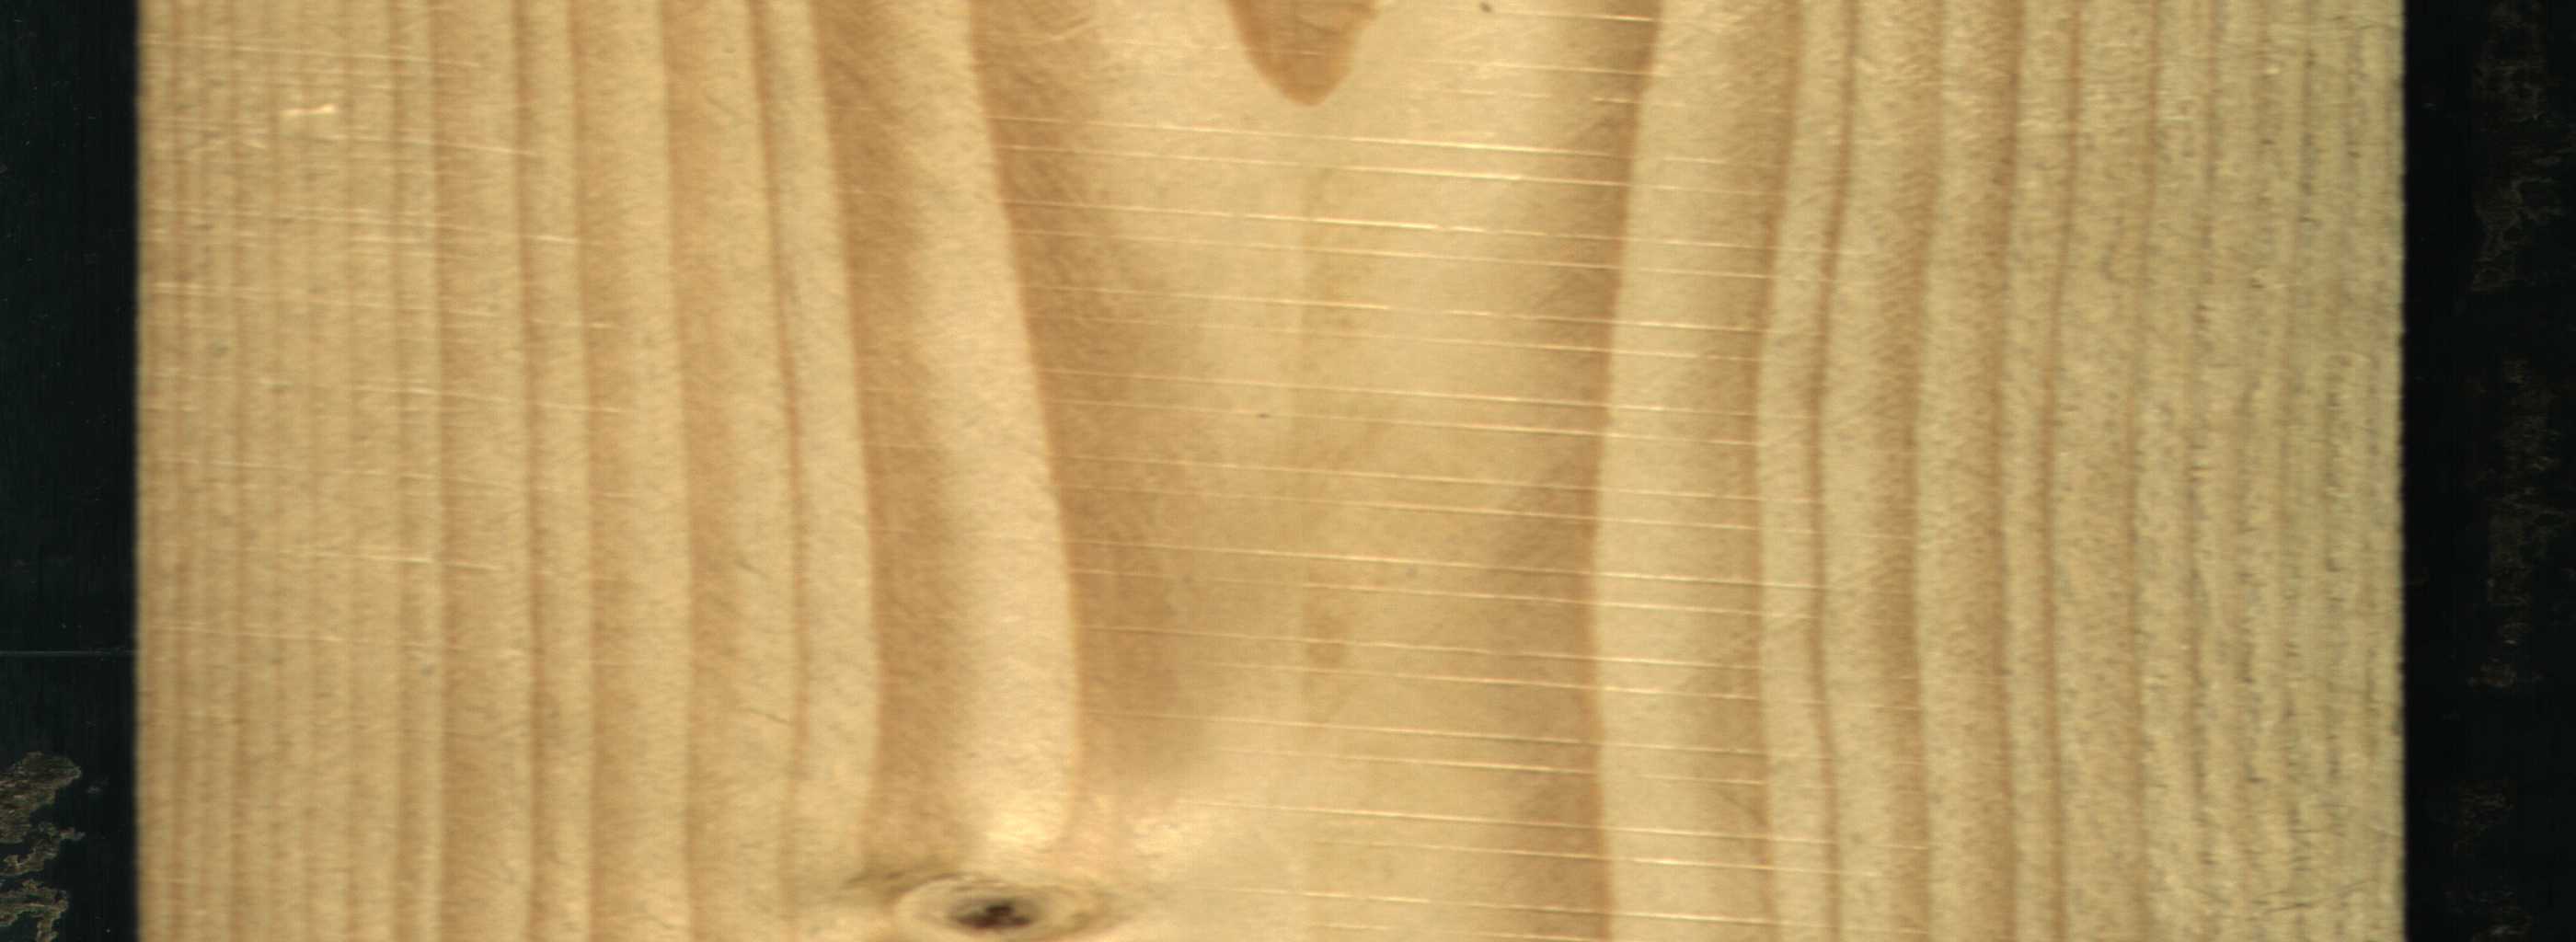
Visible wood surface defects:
Live_Knot